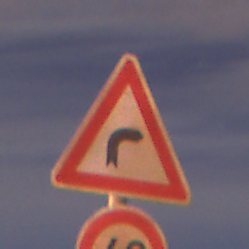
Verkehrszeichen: KurveRechts
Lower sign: Geschwindigkeit40
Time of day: Night
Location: Outdoor (Suburban)
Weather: PartlyCloudy
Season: NotSpecified
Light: Artificial